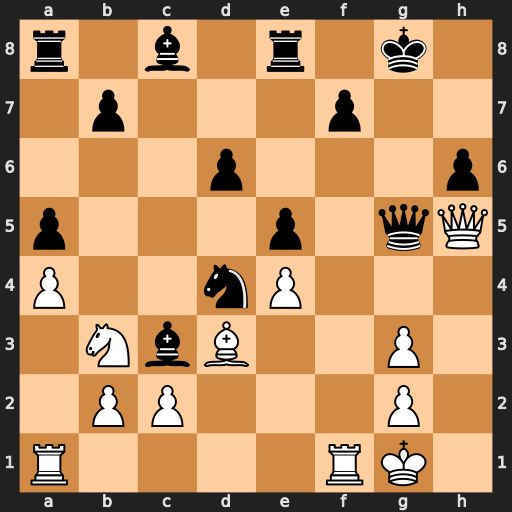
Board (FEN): r1b1r1k1/1p3p2/3p3p/p3p1qQ/P2nP3/1NbB2P1/1PP3P1/R4RK1
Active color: w
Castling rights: -
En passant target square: -
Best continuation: Qxf7+ Kh8 Qxe8+